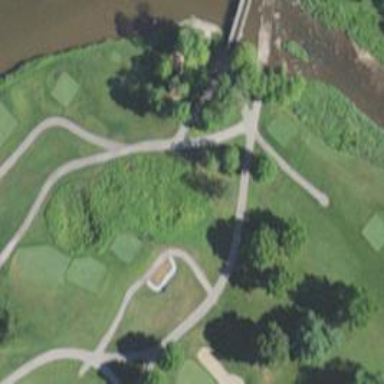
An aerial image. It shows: Service road designated as golf cart path.